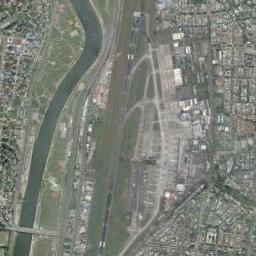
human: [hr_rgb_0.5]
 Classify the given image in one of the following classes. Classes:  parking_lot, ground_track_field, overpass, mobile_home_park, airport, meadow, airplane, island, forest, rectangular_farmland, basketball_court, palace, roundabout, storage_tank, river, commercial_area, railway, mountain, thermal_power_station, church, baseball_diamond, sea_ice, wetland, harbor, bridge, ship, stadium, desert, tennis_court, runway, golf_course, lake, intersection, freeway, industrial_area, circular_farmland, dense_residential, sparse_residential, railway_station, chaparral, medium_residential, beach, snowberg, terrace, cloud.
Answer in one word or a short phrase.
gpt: airport